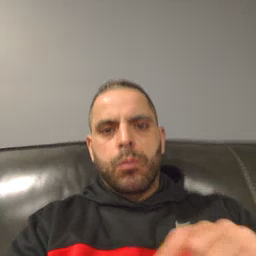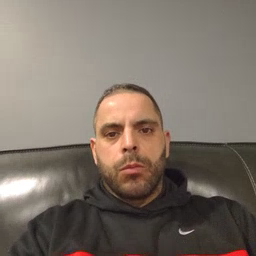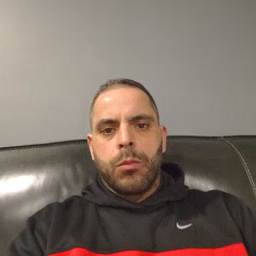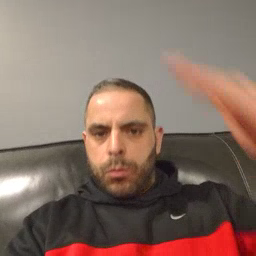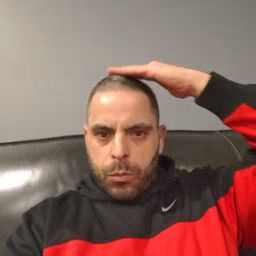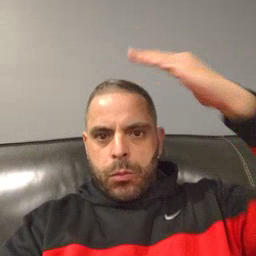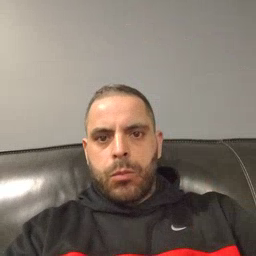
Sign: hat